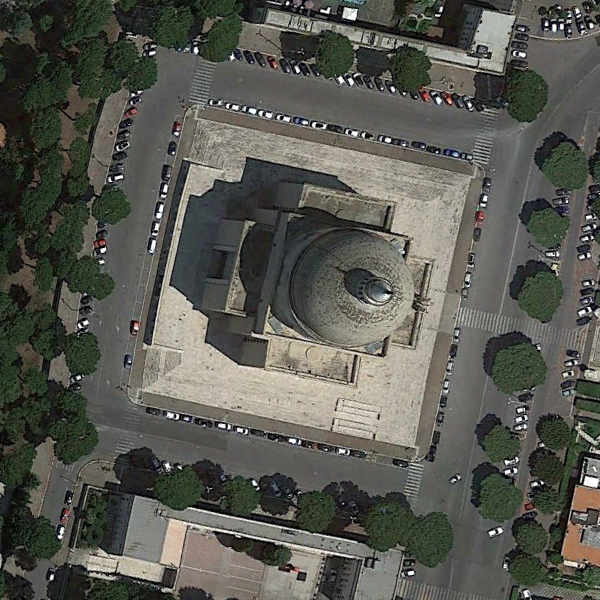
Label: Center